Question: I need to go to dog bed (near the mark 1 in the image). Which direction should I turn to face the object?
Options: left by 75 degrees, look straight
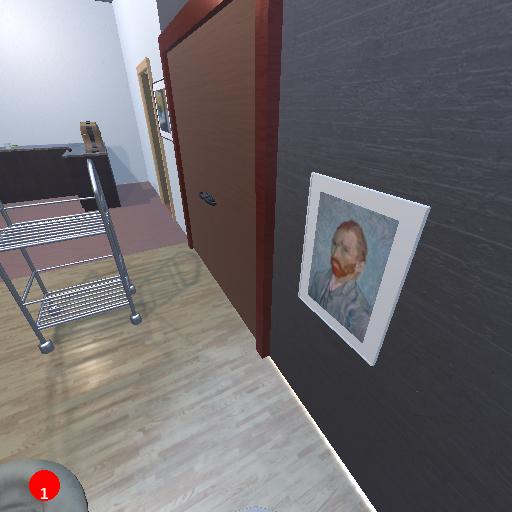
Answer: left by 75 degrees